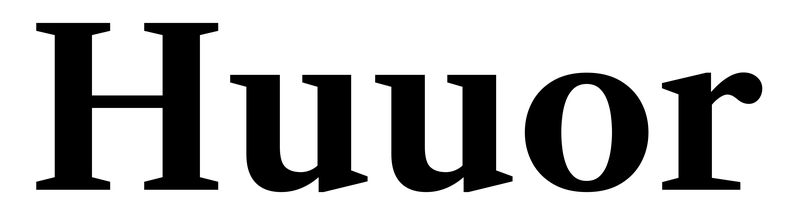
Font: LibreCaslonText_Bold